Question: I have four tables 'User,Destination,City and visited'
as follows
'''
declare @user table
(
UserId int identity(1,1) not null ,
UserName nvarchar(500)
)
insert into @user (UserName) values ('rahul')
insert into @user (UserName) values ('nitin')
insert into @user (UserName) values ('yunus')
declare @destination table
(
destCode nvarchar(50),
destName nvarchar(500)
)
insert into @destination select 'SWDP','ranthambore national park '
insert into @destination select 'BTP','ghana national park '
declare @city table
(
cityId int identity(1,1) not null,
cityname nvarchar(500)
)
insert into @city select 'jaipur'
insert into @city select 'delhi'
-- visited table in which user id with either destCode or cityId
declare @visited table
(
UserId int ,
LocationFrom nvarchar(500),
LocationTo nvarchar(500),
LocType nvarchar(50)
)
insert into @visited select '1','BTP','1','city'
insert into @visited select '1','1','SWDP','dest'
insert into @visited select '2','1','2','city'
insert into @visited select '3','2','SWDP','dest'
insert into @visited select '3','SWDP','BTP','dest'
select * from @user
select * from @destination
select * from @city
select * from @visited
select * from @visited as v
inner join @user as u ON v.UserId=u.UserId
'''
Location type column in visited table denotes the 'LocationTo' type. Its either city or location .
Expected result is as below image

This is only for one user but i need same for all users .
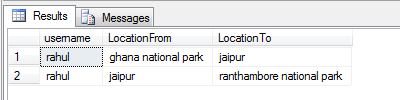
Answer: I am not sure if i understand your table structure correctly
but as i see it the table '@destination' can be both an origin and an endpoint?
and the 'LocType' only specifies the type of the endpoint ('LocationTo' in '@visited')
Given this i thik you have to assume that a numeric value in '@Visited.LocationFrom' specifies an Id in '@city'
then this query might be of use
'''
SELECT u.UserName,
CASE WHEN ISNUMERIC(v.LocationFrom) = 1 THEN (SELECT cityName FROM @city where cityId = cast(v.LocationFrom as int)) ELSE (SELECT destName FROM @destination where destCode = v.LocationFrom) END as LocationFrom,
CASE WHEN ISNUMERIC(v.LocationTo) = 1 THEN (SELECT cityName FROM @city where cityId = cast(v.LocationTo as int)) ELSE (SELECT destName FROM @destination where destCode = v.LocationTo) END as LocationTo
FROM @visited AS v
inner join @user AS u ON v.UserId=u.UserId
'''